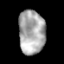
Tissue: lung
Cell type: T cells
Senescence score: 0.1873
Nuclear area (px): 1148
Mean DAPI intensity: 168.209